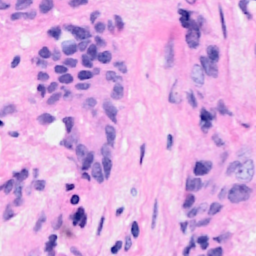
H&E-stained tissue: Breast